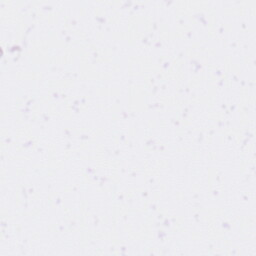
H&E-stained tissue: Skin